Field crop: maize
Growth stage: 2
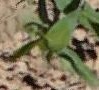
Species: maize